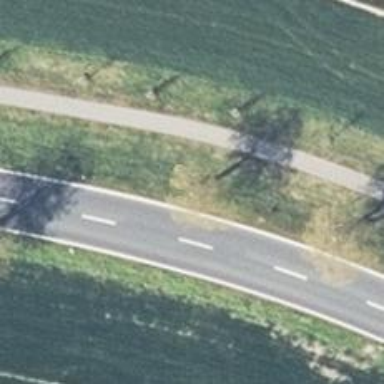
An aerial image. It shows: Row of deciduous broadleaved trees.